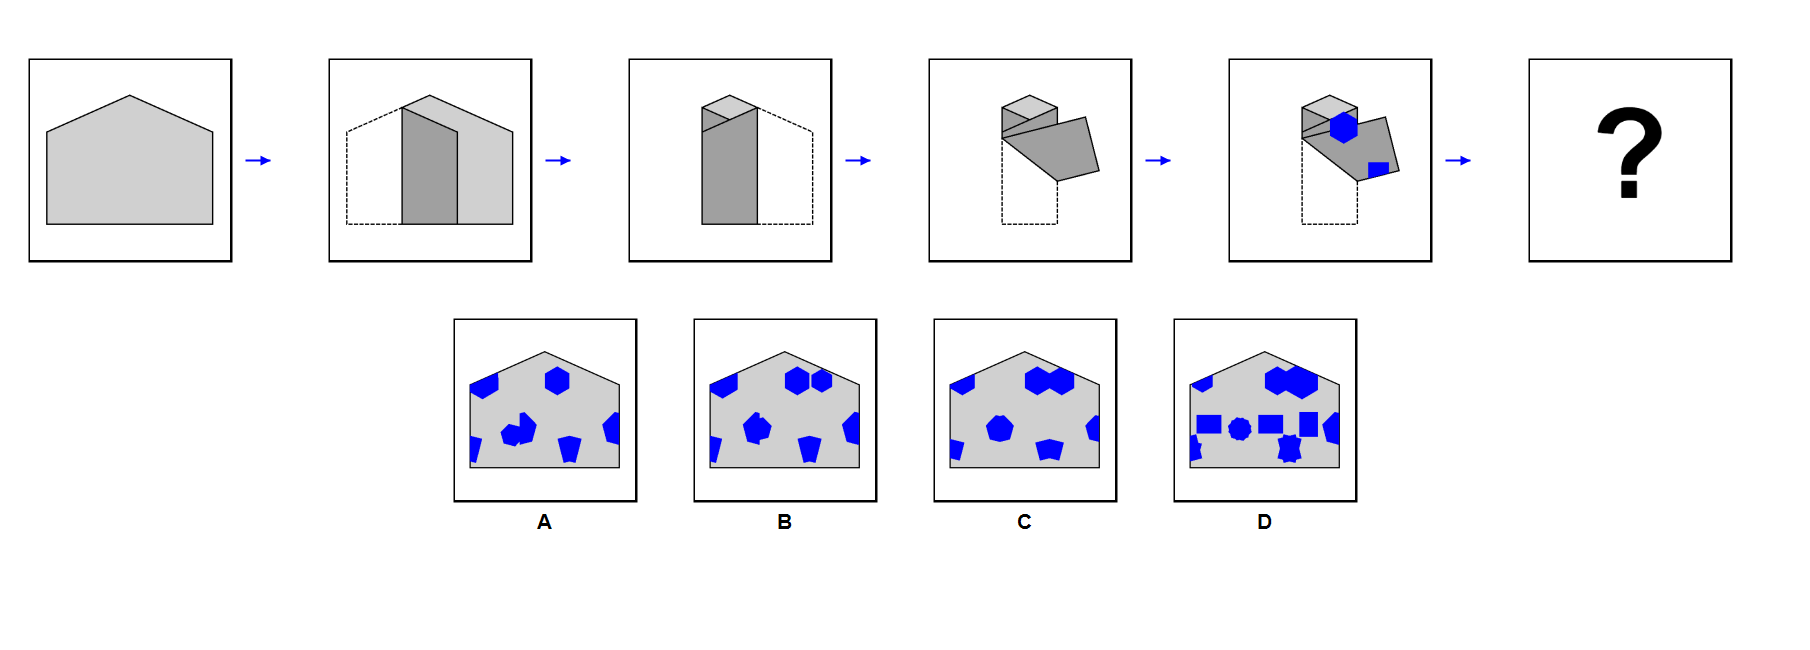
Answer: C